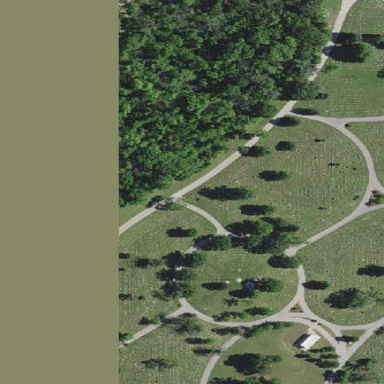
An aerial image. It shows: Cemetery.